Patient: sex F, age 67
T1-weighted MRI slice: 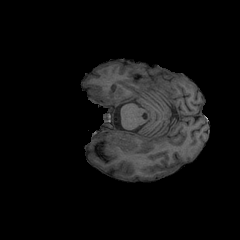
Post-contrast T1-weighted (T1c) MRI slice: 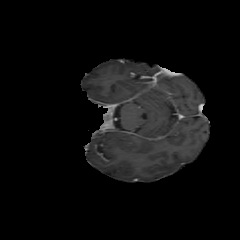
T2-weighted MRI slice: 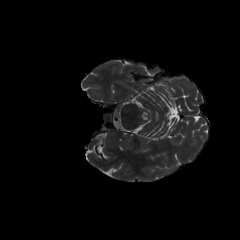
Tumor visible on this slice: no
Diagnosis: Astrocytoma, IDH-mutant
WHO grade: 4